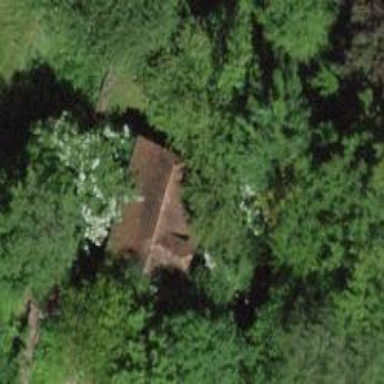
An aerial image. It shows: Shed.